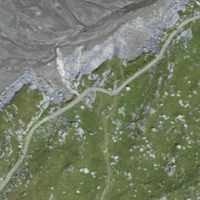
EUNIS habitat code: 23
Species observed at this site:
Oenanthe oenanthe
Anthus pratensis
Motacilla alba
Anthus spinoletta